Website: macys
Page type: customer-info-address
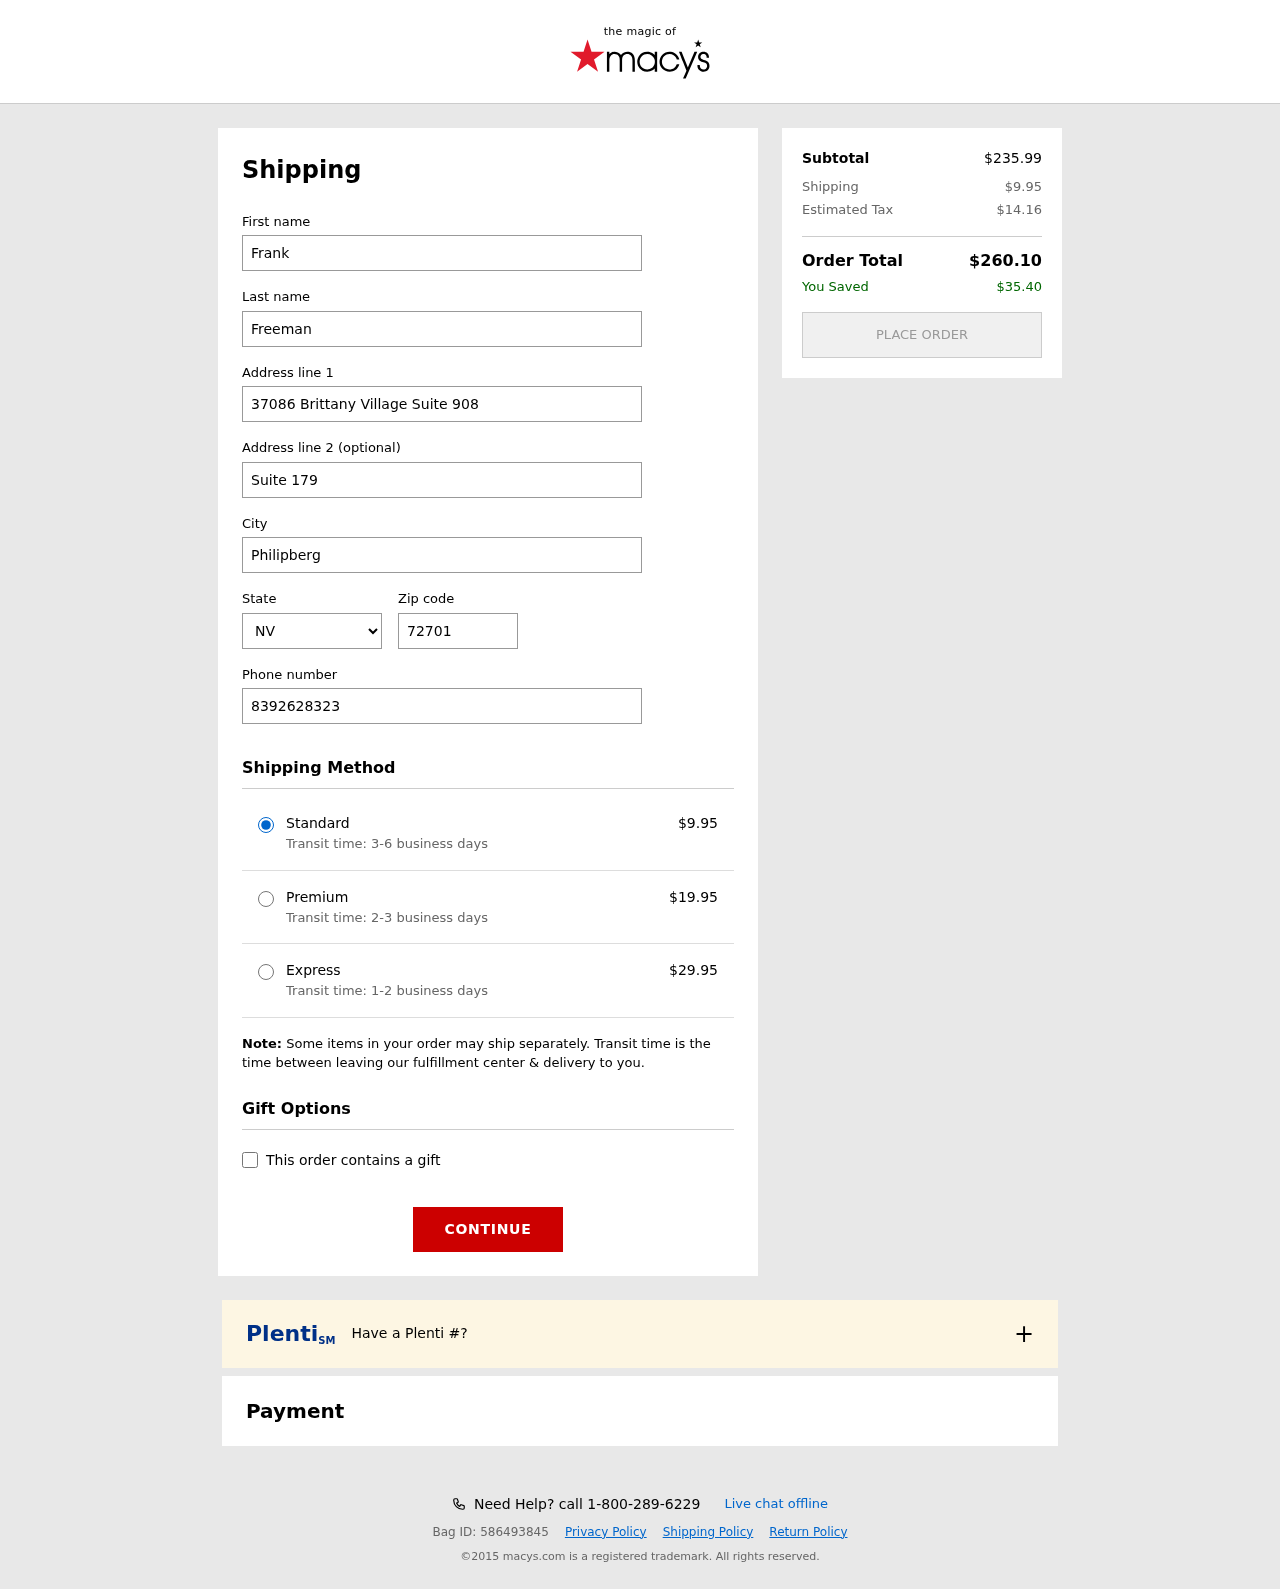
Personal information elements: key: PII_CITY
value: Philipberg
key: PII_FIRSTNAME
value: Frank
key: PII_LASTNAME
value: Freeman
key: PII_PHONE
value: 8392628323
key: PII_POSTCODE
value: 72701
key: PII_STATE_ABBR
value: NV
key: PII_STREET
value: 37086 Brittany Village Suite 908
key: PII_STREET2
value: Suite 179
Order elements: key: ORDER_SHIPPING_COST
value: $9.95
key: ORDER_SHIPPING_COST_PREMIUM
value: $19.95
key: ORDER_SHIPPING_COST_EXPRESS
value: $29.95
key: ORDER_SUBTOTAL
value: $235.99
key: ORDER_TAX
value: $14.16
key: ORDER_TOTAL
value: $260.10
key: ORDER_SAVINGS
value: $35.40